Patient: sex M, age 49
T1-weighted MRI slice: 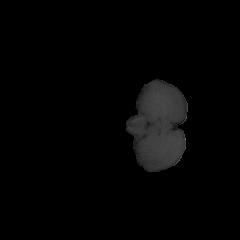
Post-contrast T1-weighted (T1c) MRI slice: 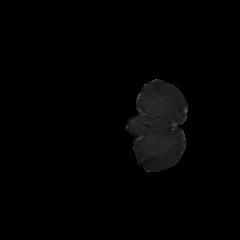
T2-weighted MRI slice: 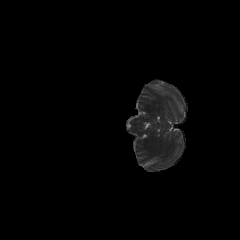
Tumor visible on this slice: no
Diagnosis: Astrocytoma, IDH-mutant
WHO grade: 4